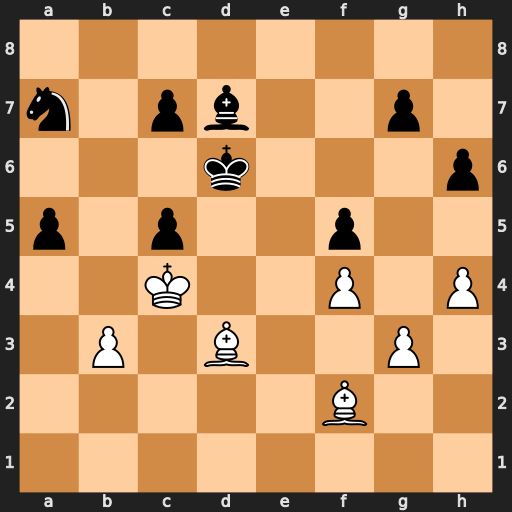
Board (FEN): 8/n1pb2p1/3k3p/p1p2p2/2K2P1P/1P1B2P1/5B2/8
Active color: w
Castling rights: -
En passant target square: -
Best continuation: Bxc5+ Ke6 Bxa7